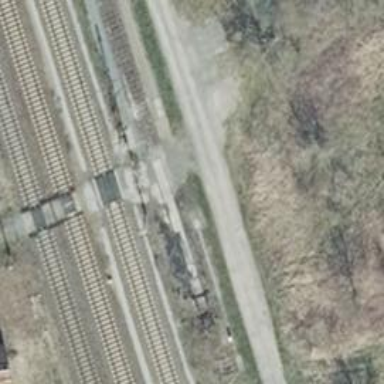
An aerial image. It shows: Railway crossing.